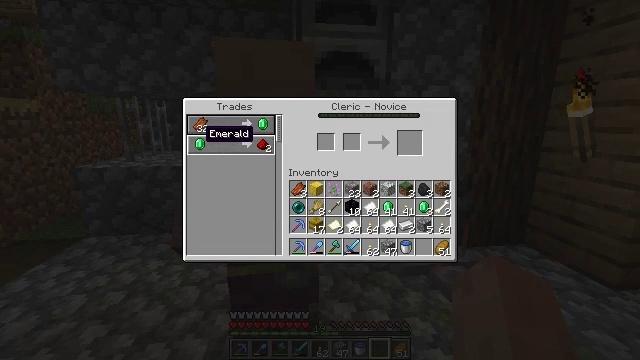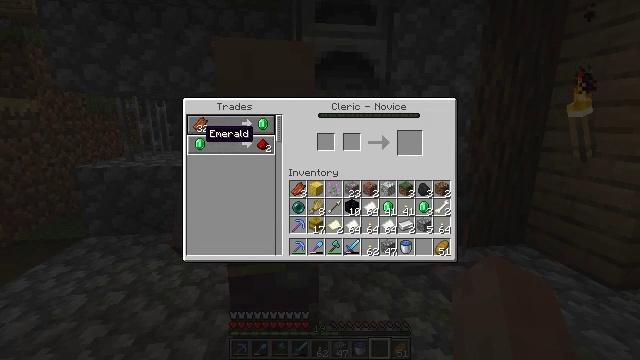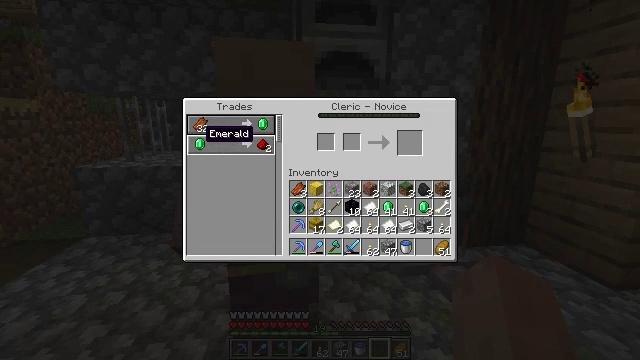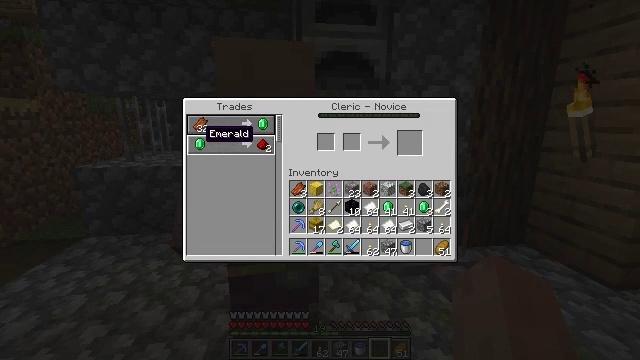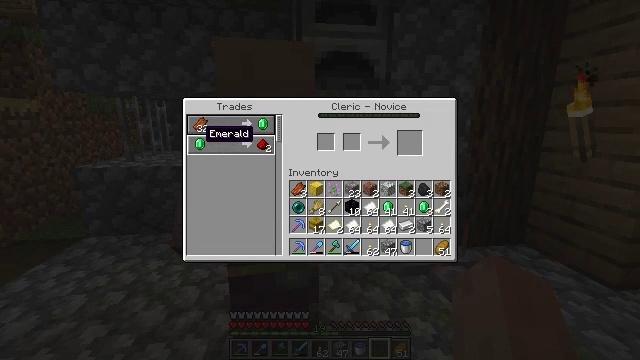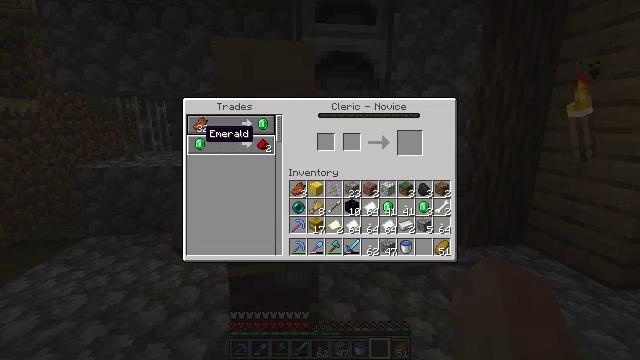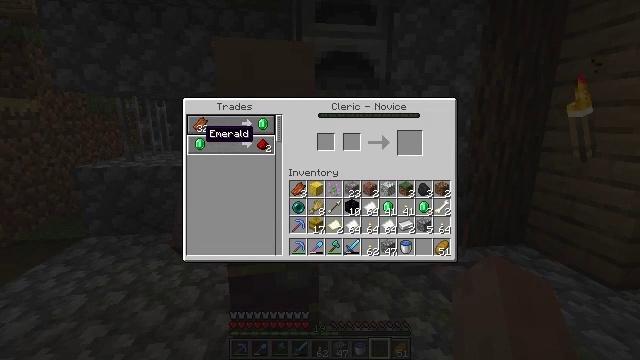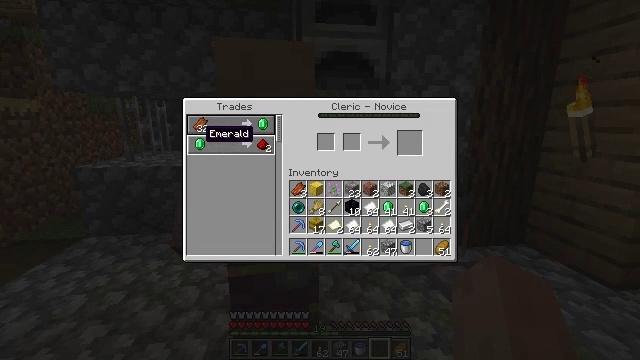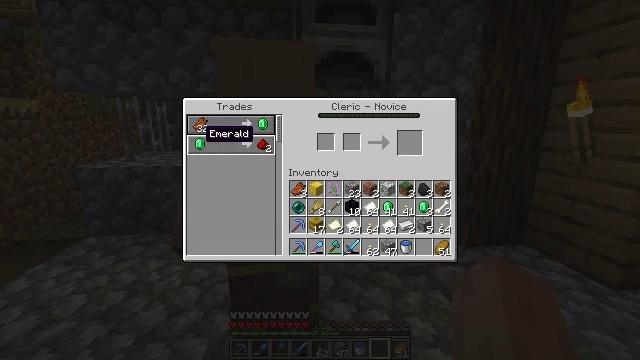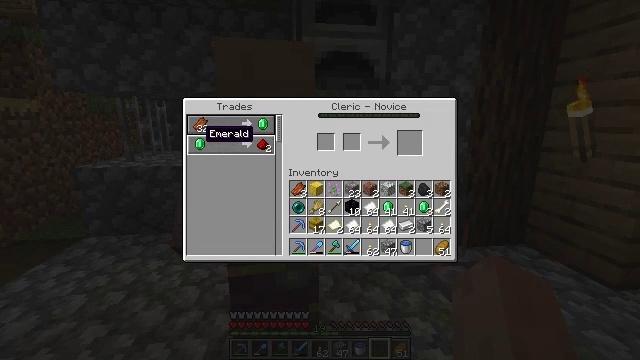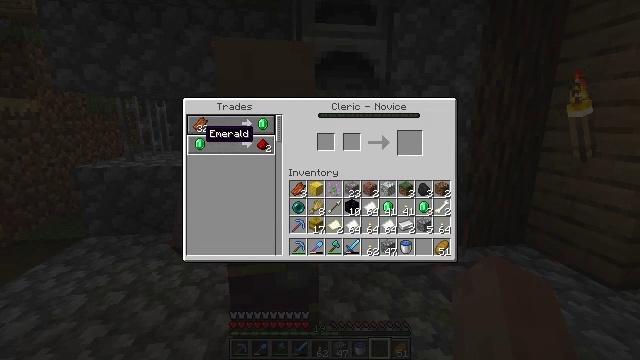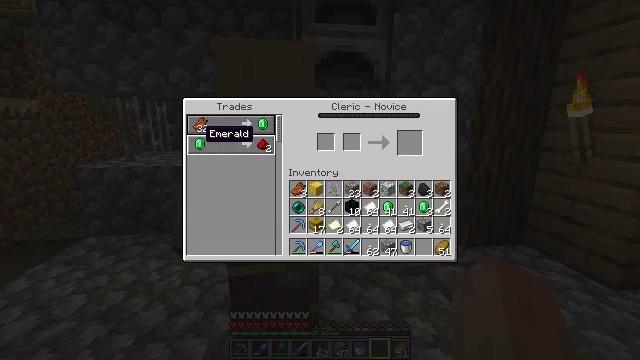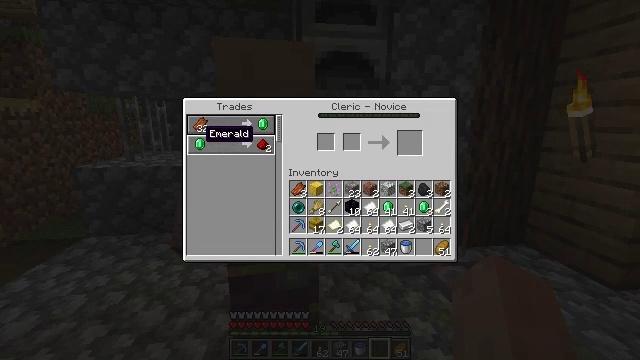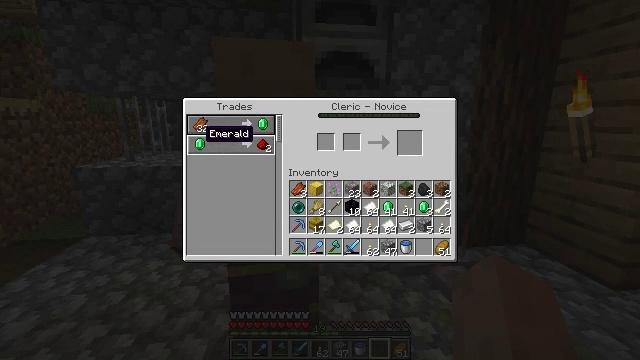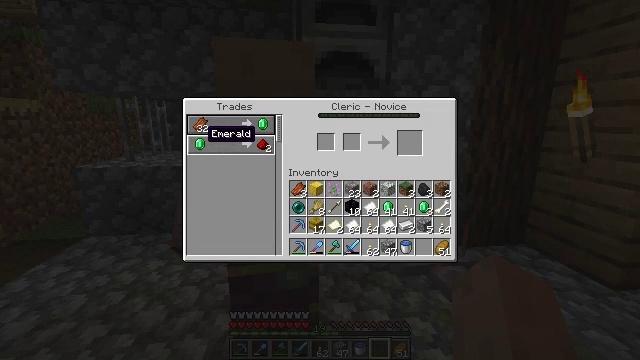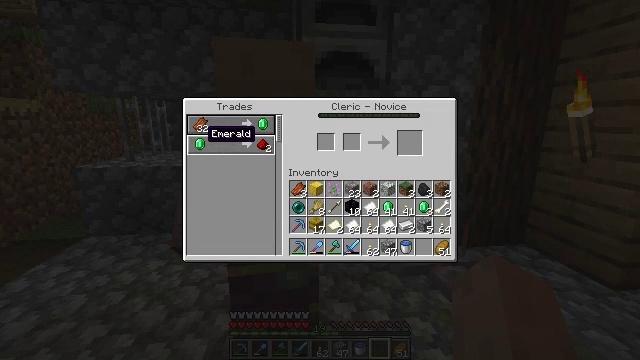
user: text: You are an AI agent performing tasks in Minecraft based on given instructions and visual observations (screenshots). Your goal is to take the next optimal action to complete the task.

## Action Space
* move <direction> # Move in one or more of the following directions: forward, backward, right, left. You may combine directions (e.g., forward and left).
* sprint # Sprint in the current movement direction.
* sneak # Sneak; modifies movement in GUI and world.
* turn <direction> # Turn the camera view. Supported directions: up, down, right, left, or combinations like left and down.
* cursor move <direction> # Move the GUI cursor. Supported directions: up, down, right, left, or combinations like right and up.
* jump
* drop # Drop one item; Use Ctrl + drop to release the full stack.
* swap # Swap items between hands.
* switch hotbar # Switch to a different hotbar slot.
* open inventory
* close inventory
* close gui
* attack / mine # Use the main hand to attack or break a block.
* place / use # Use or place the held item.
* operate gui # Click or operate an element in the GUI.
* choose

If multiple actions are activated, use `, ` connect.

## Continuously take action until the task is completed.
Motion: motion action
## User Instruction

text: Utilize a crafting table to create redstone.
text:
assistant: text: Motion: no_op
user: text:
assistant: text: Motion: no_op
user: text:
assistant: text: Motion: no_op
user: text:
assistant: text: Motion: no_op
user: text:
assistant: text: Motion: no_op
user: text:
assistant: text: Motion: no_op
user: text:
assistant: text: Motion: no_op
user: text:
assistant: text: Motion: no_op
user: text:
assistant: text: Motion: no_op
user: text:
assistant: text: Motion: no_op
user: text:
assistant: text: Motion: no_op
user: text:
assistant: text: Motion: no_op
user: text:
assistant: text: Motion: no_op
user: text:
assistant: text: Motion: no_op
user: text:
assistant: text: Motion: no_op
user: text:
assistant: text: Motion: no_op
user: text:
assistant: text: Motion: no_op
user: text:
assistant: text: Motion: no_op
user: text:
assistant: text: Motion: no_op
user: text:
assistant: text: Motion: no_op
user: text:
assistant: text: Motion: no_op
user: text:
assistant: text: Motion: no_op
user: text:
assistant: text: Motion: no_op
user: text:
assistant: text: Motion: no_op
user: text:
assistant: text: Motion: no_op
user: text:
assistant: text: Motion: no_op
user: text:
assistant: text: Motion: no_op
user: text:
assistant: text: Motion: no_op
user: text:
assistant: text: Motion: no_op
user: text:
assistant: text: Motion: no_op